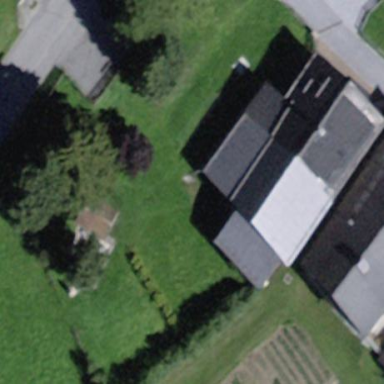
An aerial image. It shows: Building with gabled roof oriented across.